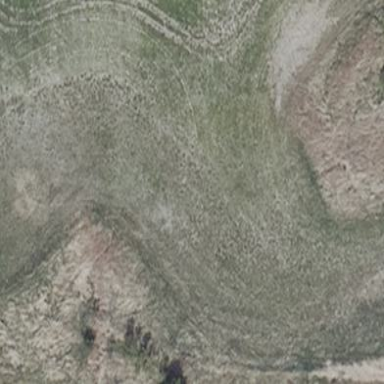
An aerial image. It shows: Patch of scrub vegetation.